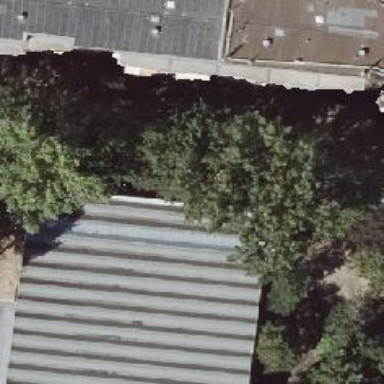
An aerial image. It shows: Building part with flat roof.